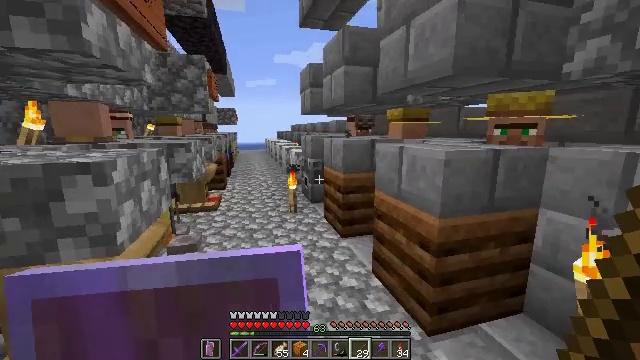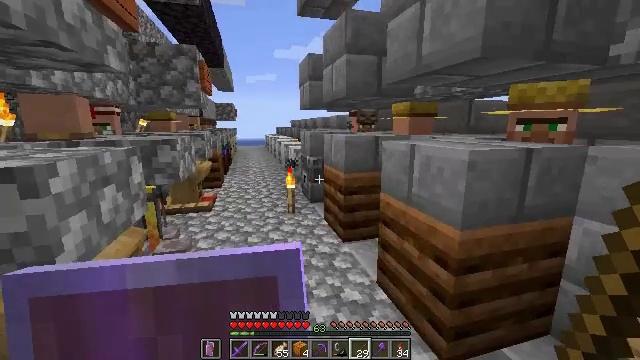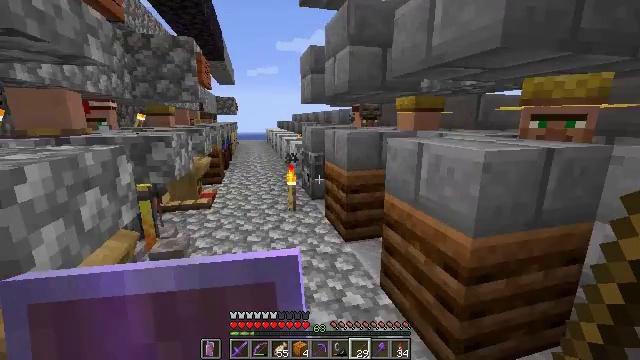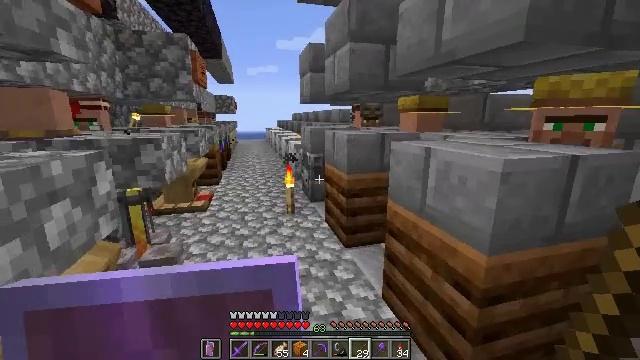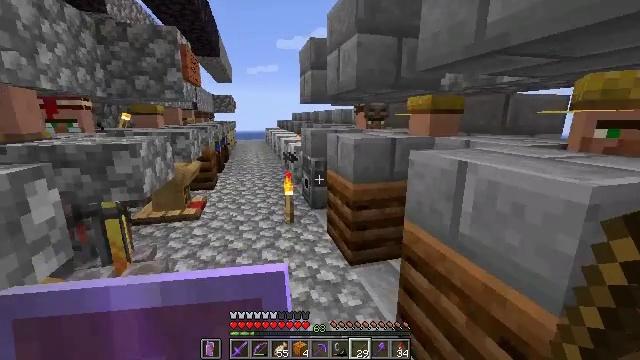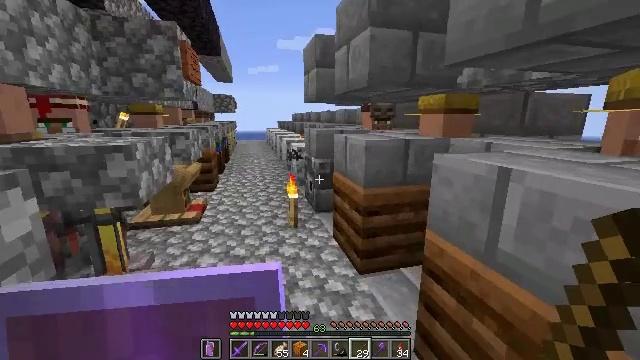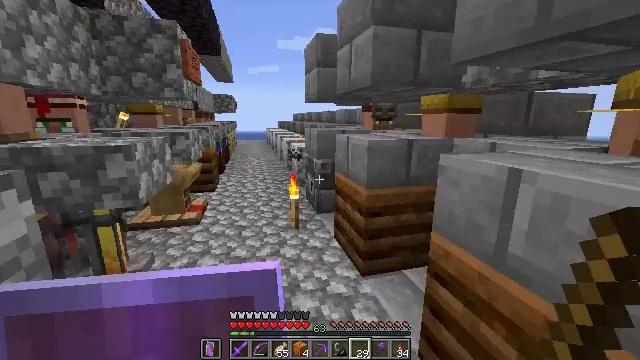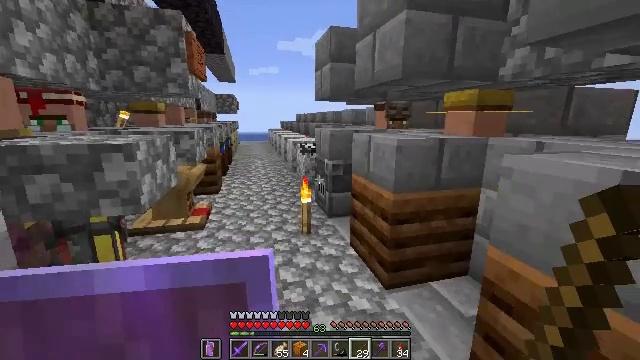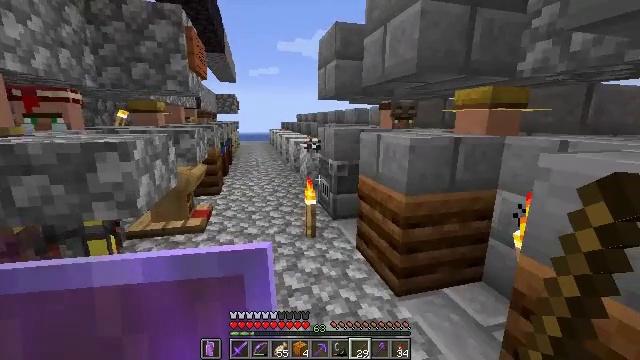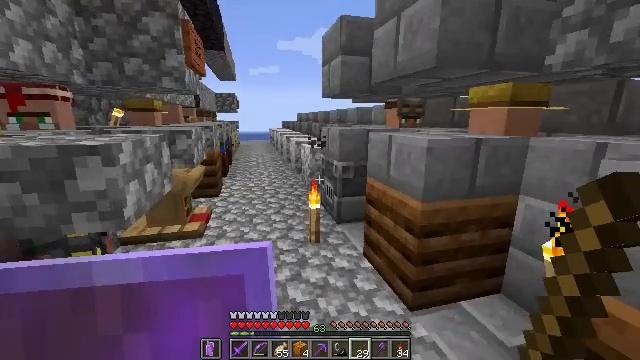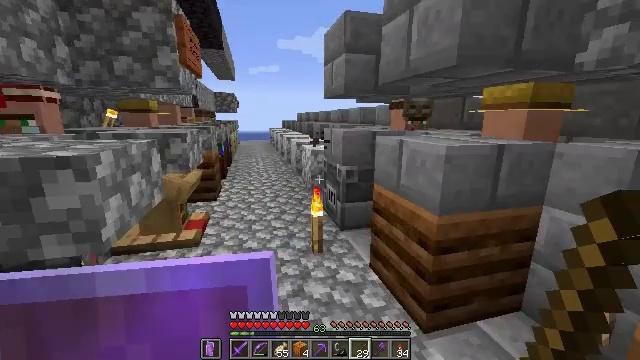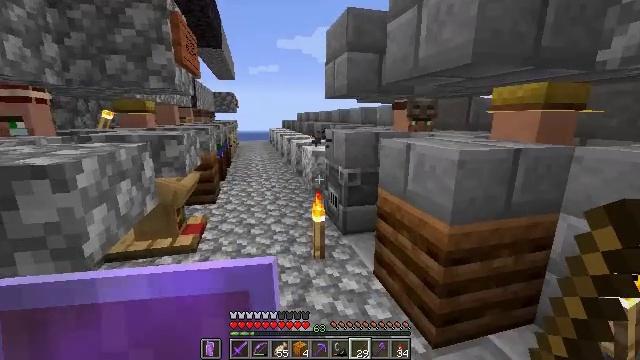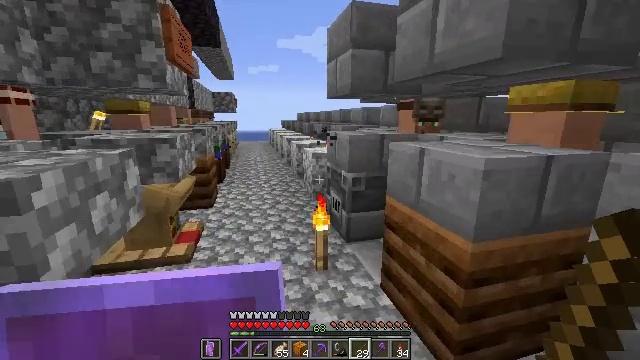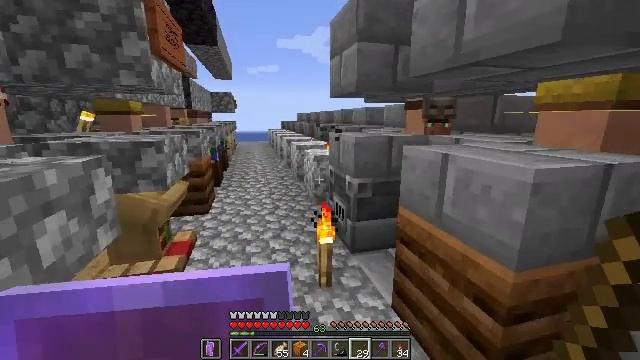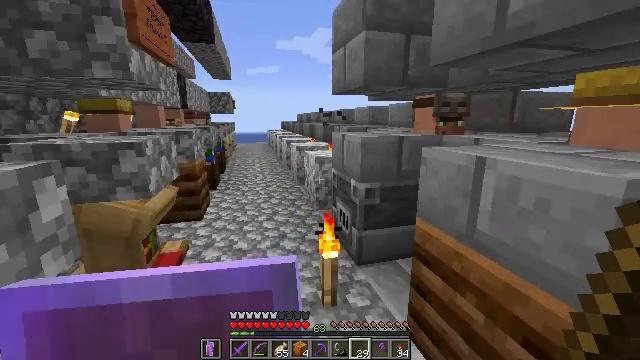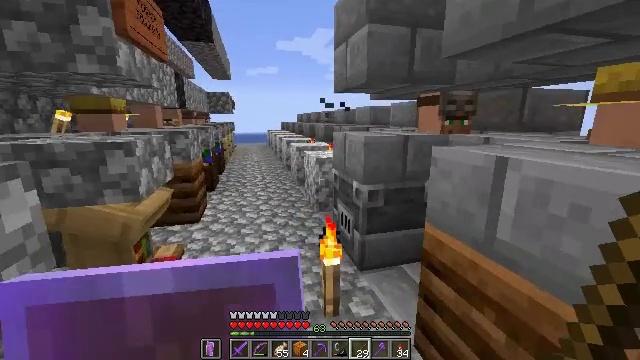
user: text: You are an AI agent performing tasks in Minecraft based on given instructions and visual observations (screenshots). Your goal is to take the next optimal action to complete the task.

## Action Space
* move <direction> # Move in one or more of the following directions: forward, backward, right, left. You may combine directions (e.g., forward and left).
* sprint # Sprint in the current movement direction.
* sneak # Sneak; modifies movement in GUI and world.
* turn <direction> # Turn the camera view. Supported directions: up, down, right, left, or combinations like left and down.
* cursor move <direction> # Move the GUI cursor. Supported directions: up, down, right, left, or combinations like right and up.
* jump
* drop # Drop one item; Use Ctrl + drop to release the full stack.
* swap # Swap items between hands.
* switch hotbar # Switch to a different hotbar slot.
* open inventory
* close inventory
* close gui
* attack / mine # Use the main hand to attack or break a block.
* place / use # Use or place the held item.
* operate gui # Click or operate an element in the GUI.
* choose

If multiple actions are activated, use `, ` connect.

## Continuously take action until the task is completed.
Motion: motion action
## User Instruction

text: Obtain diamond leggings by crafting with diamonds.
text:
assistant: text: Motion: move forward
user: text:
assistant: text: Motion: move forward, turn down
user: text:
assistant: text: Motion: move forward
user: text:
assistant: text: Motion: move forward and move left
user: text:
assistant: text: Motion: move forward and move left
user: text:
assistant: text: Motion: move forward and move left
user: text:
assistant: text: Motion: move forward and move left
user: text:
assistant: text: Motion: move forward
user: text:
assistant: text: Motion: move forward
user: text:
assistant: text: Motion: move forward
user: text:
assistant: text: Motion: move forward
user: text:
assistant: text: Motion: move forward
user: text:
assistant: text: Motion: move forward
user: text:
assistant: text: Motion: move forward
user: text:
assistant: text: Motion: move forward
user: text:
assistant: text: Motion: move forward
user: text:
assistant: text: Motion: move forward, turn right
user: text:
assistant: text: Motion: move forward, turn right
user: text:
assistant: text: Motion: move forward, turn right
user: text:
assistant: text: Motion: move forward, turn right
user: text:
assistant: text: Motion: move forward, turn right
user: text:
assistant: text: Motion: move forward
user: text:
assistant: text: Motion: move forward, turn right
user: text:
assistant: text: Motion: move forward
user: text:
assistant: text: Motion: move forward, turn right
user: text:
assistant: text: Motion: move forward, turn right
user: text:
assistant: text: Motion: move forward
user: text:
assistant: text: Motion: move forward and move right, turn left and up
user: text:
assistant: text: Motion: move forward and move right, turn left and up
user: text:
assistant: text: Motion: move forward and move right, turn left